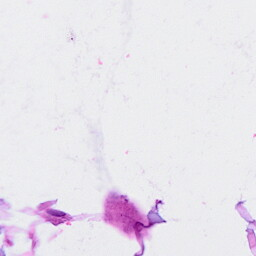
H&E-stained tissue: Breast